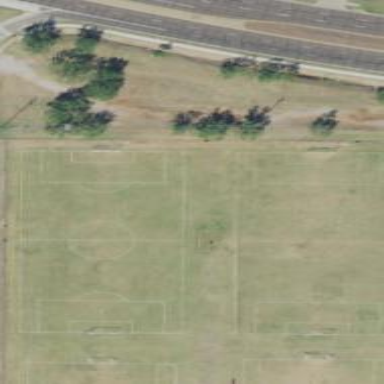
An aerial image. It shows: Soccer pitch for leisure land activities.